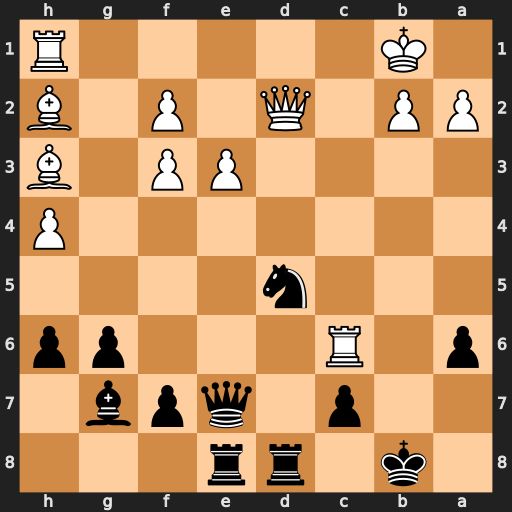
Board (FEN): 1k1rr3/2p1qpb1/p1R3pp/3n4/7P/4PP1B/PP1Q1P1B/1K5R
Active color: b
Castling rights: -
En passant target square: -
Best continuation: Nc3+ Qxc3 Bxc3